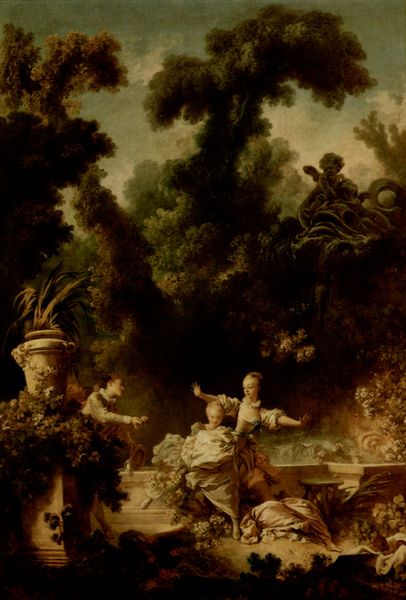
Titel: Die Verfolgung
Künstler: Jean Honoré Fragonard
Standort: New York (New York)
Institution: The Frick Collection
Schlagwörter: baum, blau, dunkel, felsen, gemälde, himmel, laub, mann, schatten, wasser, weiß, wolken, bäume, frauen, grün, landschaft, menschen, mädchen, ocker, abend, bewegung, blumen, braun, damen, frankreich, frau, frisur, hell, hintergrund, kleid, kleider, licht, marmor, männer, nacht, schwarz, stuhl, szene, säule, vordergrund, dame, park, schloss, tier, weg, beige, gesellschaft, malerei, gesichter, arm, arme, barock, mensch, schale, sockel, stein, bildnis, öl, dämmerung, natur, brüstung, sonne, sitzend, stoff, adel, drei, gewänder, kind, paar, rokkoko, pflanze, pflanzen, tanzen, rokoko, seide, wald, brunnen, fliegen, genre, kinder, amphore, engel, garten, putto, ranken, skulptur, statue, ton, vase, schwung, kübel, liebe, schlafen, düster, sitz, ansicht, unterhaltung, zuschauer, nachmittag, fläche, mauer, tag, bank, hocker, romantik, ölgemälde, wild, blue, hands, men, people, stool, women, bench, black, dark, dress, girls, green, lady, painting, sitting, three, wall, woman, spielen, flowers, stuck, brown, palme, plant, pot, stufe, bronze, erotik, erotisch, freude, spiel, ruine, knabe, balustrade, fliehen, schlange, ranke, verführung, efeu, üppig, smoke, flower, cloud, clouds, man, sky, tree, fangen, lust, mittelalter, girl, landscape, nature, young, trees, agave, brüsung, venus, wildnis, boy, child, grass, garden, night, plants, amor, amphora, schäfer, beard, laube, gartenmauer, cupido, children, verschattet, cherub, dirt, mittelgrund, arms, leaves, delacroix, fountain, lustgarten, schlossgarten, pond, god, fragonard, figure, leaf, play, kavalier, jardin, pflanzenkübel, rococo, kids, playing, zeus, darbietung, tage, begging, dance, dancing, standing, beg, dunckel, amusement, spielerei, fraeun, ass, verspiel, junde, neckisch, no, garde, fun, flirt, watcher, artifiziell, zues, me, manyrism, jpainting